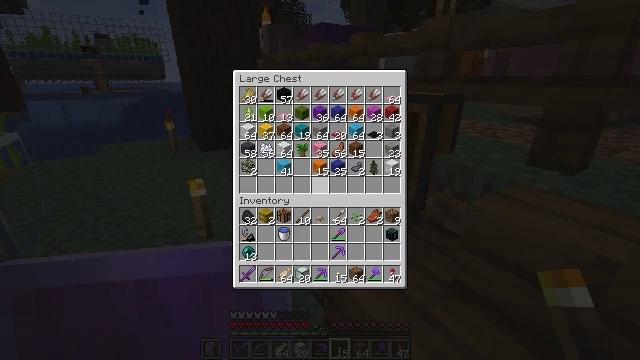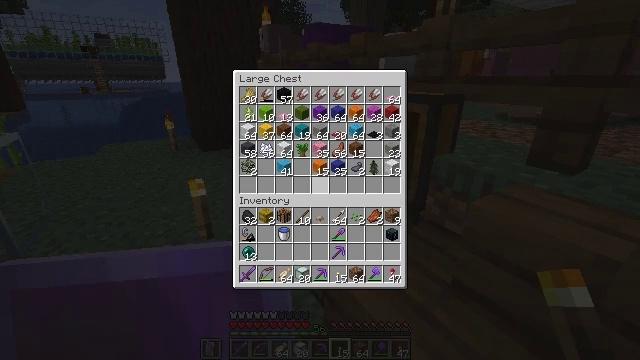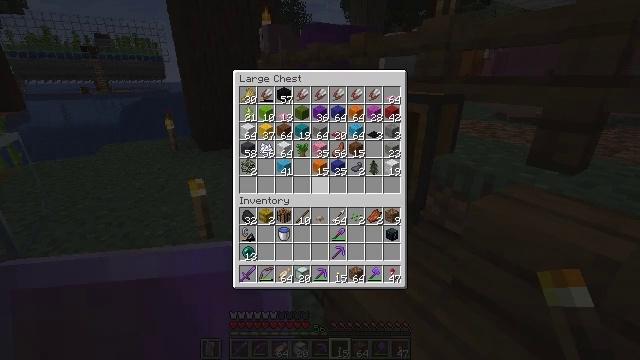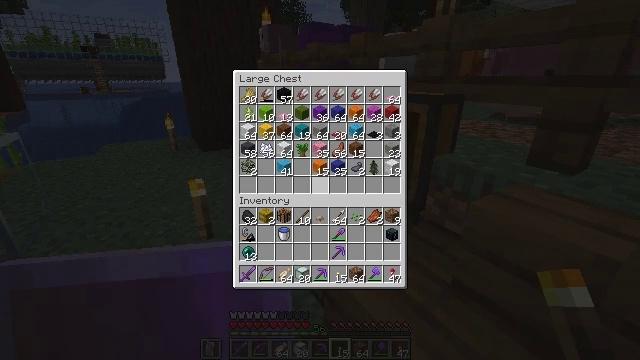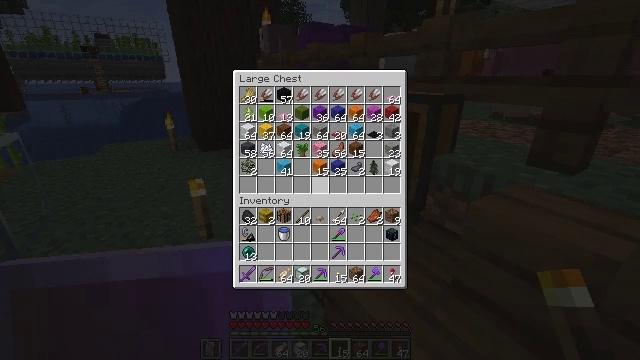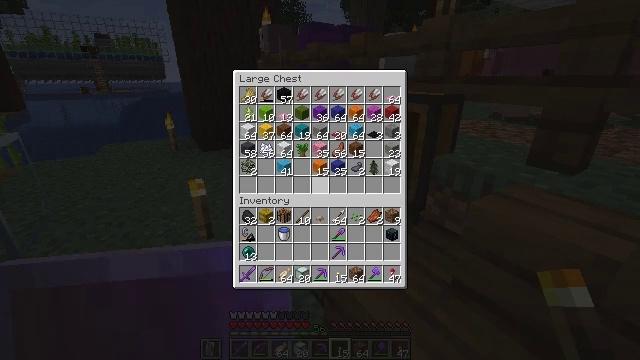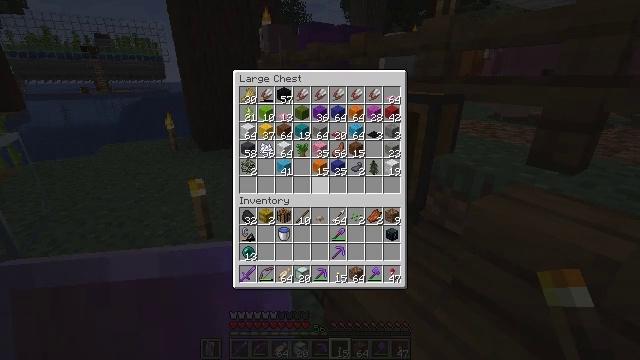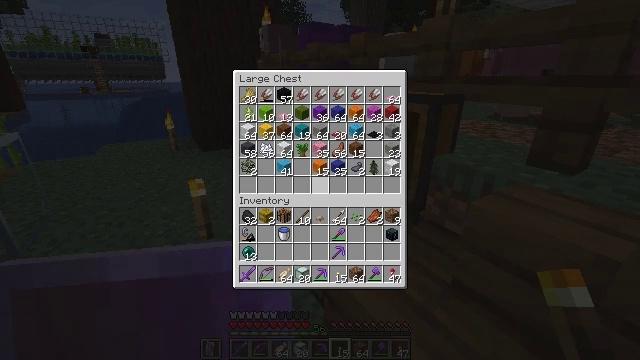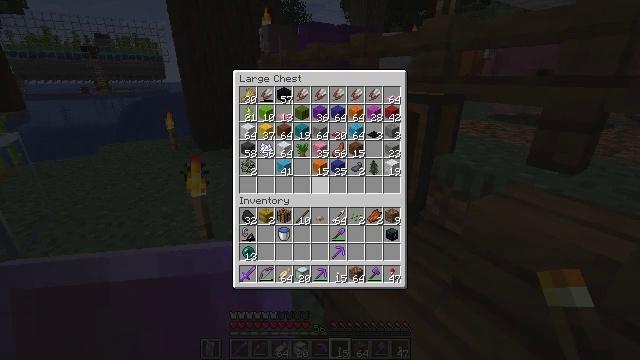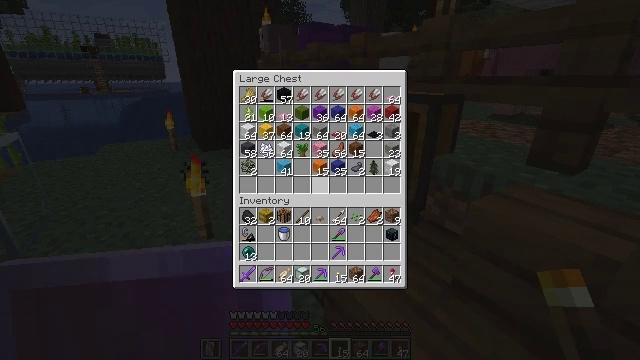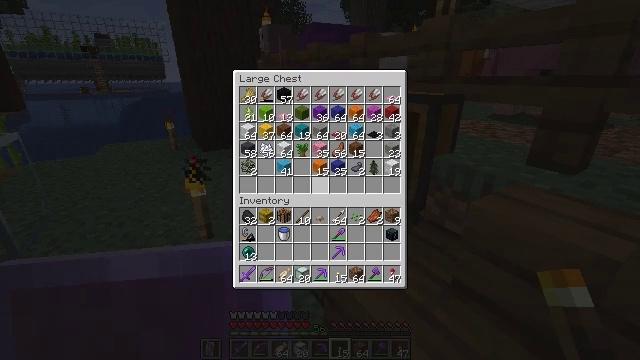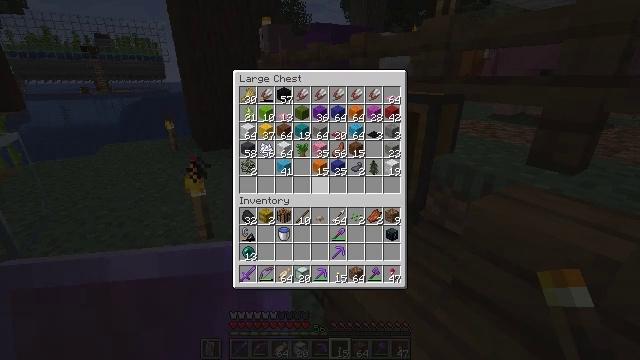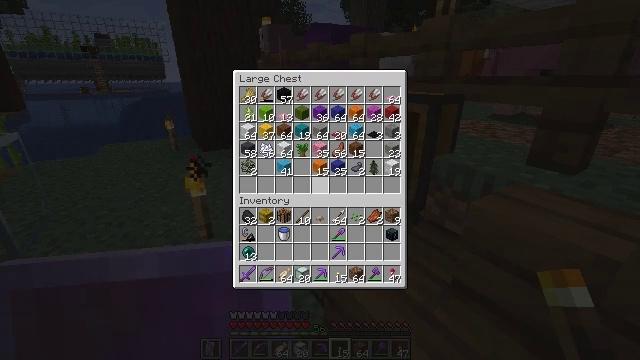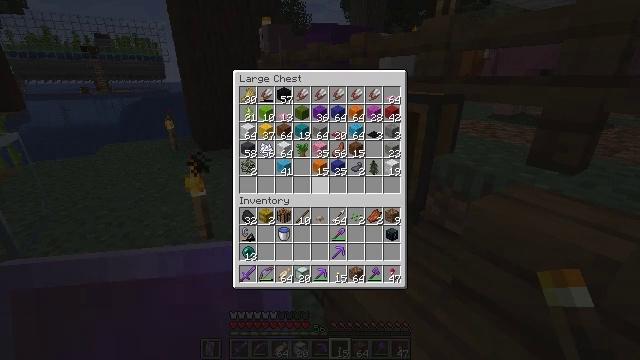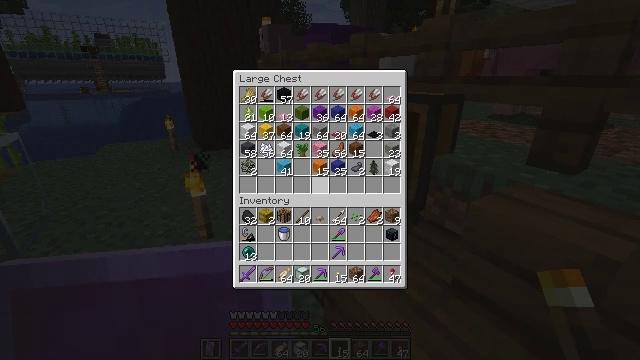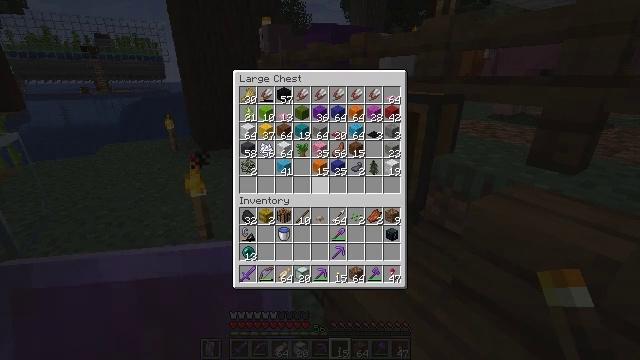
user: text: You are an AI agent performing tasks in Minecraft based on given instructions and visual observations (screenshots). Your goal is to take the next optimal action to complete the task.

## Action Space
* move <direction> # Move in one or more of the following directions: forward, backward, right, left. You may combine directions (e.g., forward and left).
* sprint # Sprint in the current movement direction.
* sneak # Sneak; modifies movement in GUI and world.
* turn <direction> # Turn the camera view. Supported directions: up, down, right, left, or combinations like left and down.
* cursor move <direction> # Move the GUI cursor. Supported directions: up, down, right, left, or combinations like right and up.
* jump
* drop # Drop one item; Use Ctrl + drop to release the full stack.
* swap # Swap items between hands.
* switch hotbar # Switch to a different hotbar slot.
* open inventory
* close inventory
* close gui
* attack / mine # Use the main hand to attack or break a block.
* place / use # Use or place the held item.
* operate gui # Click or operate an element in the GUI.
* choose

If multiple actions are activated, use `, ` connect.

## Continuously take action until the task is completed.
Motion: motion action
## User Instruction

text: Collect the cactus block.
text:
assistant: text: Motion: no_op
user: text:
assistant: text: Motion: no_op
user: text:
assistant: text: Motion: no_op
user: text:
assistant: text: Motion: no_op
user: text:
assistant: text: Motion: no_op
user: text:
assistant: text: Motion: no_op
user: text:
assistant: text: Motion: no_op
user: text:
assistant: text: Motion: no_op
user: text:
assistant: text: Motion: no_op
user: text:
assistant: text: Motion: no_op
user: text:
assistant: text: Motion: no_op
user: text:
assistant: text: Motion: no_op
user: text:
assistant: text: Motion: no_op
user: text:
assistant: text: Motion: no_op
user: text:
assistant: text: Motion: no_op
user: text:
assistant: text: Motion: no_op
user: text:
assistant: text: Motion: no_op
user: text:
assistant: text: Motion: no_op
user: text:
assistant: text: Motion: no_op
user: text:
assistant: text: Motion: no_op
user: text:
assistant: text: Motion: no_op
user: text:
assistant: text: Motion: no_op
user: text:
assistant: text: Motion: no_op
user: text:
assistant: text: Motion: no_op
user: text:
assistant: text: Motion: no_op
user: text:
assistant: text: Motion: no_op
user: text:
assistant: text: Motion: no_op
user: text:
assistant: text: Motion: no_op
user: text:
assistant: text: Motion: no_op
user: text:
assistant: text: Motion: no_op